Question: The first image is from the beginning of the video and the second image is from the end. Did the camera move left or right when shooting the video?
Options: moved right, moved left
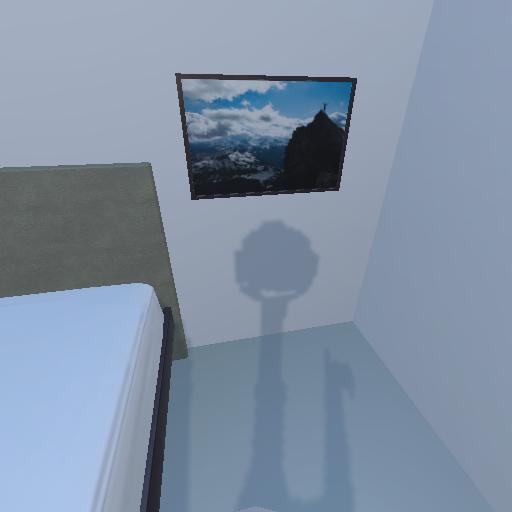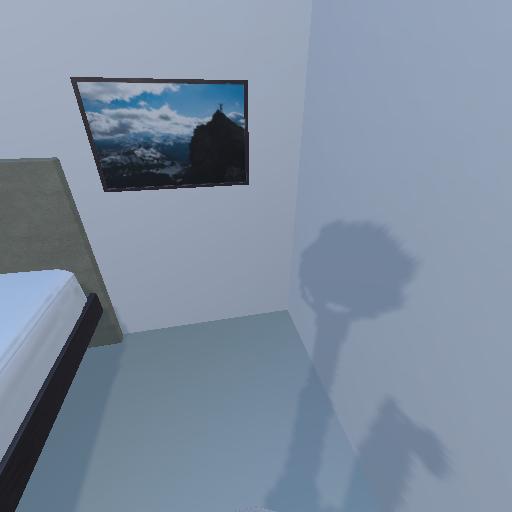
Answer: moved right